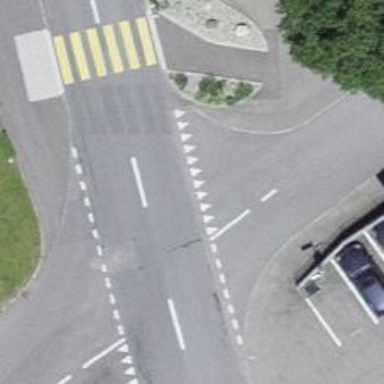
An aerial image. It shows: Road with "give way" sign.